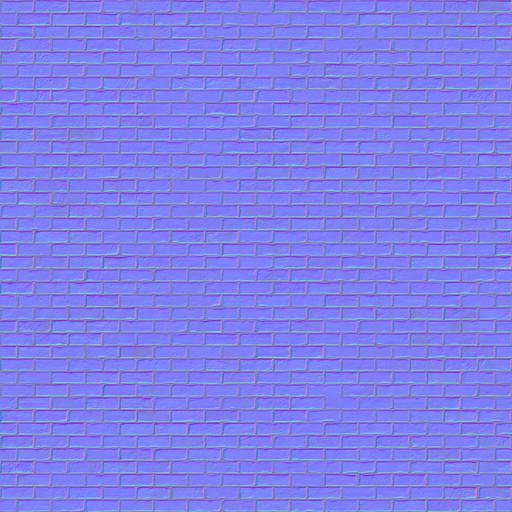
brick bricks modern stone wall